Interaction volume radius: 5 \u00c5
Interaction volume height: 10 \u00c5
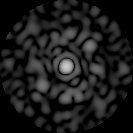
Disorder parameter: 0.8733